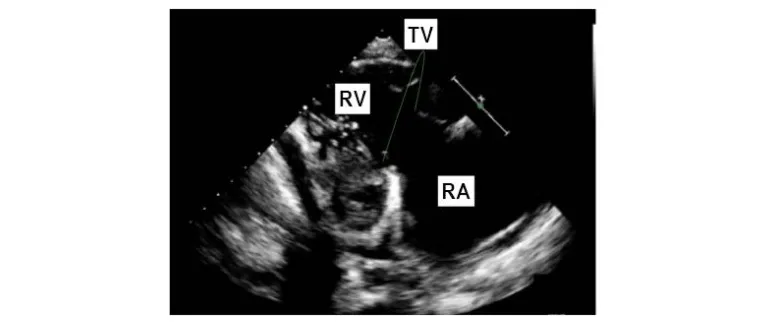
Transthoracic echocardiography from the parasternal view by tilting
transducer inferomedially exploring the right atrium (RA) and right
ventricle (RV) inflow tract; immobile leaflets of the tricuspid
valve (TV) leading to severe insufficiency.
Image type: radiology (ultrasound)